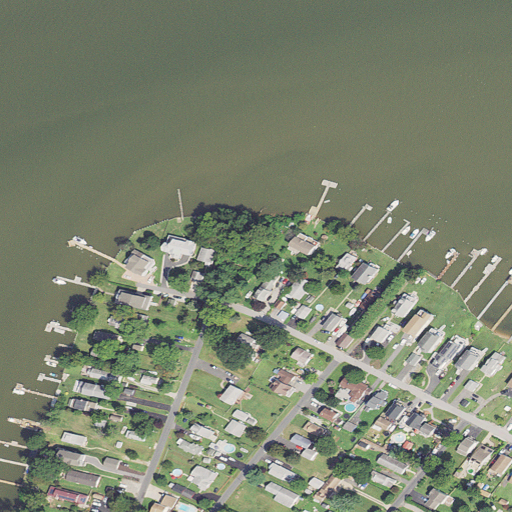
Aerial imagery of cape in Maryland named Iron Point containing open water, low intensity development, medium intensity development, and open development